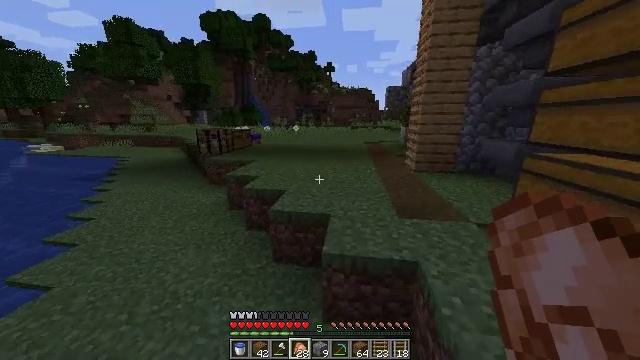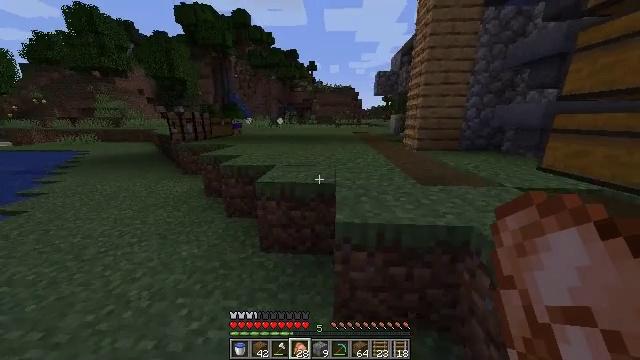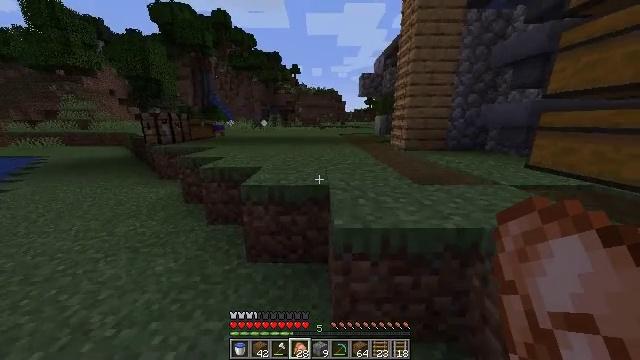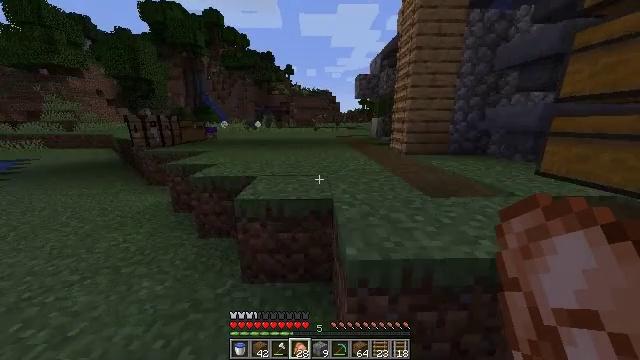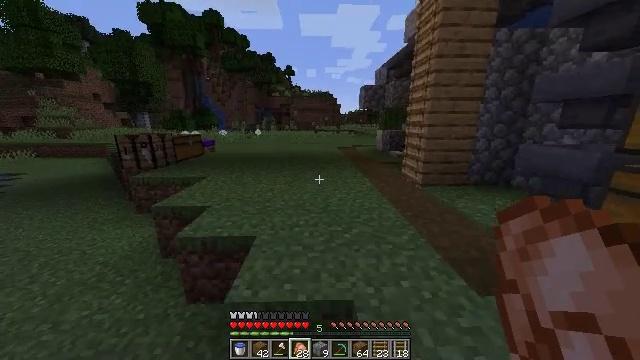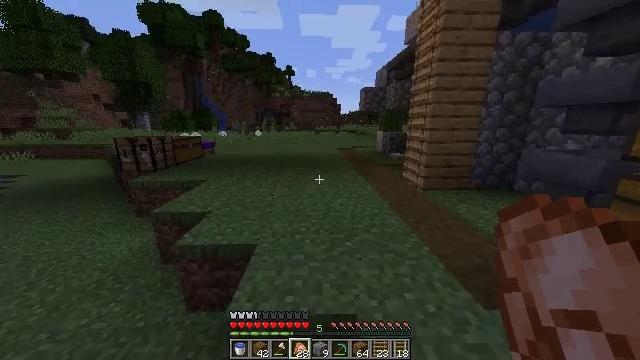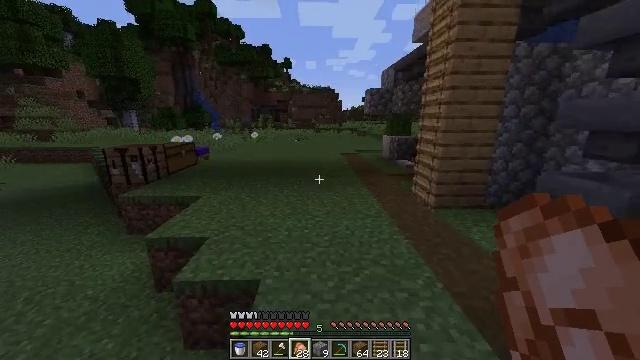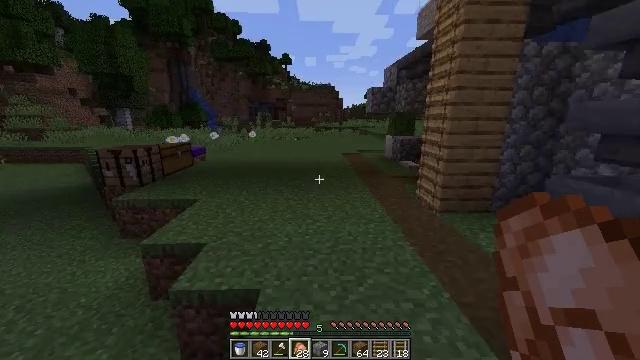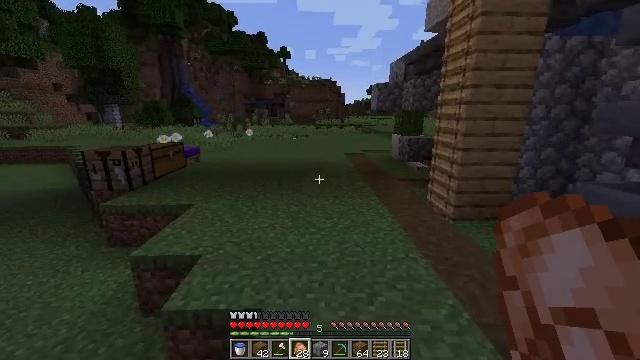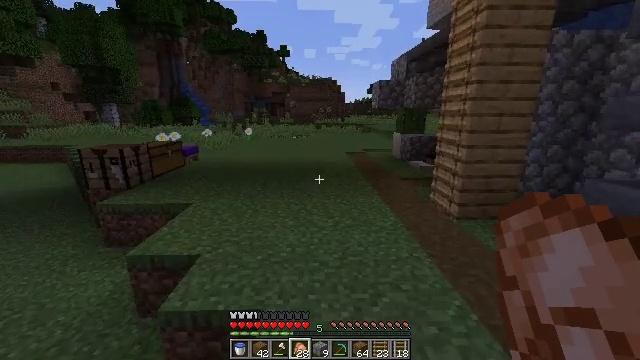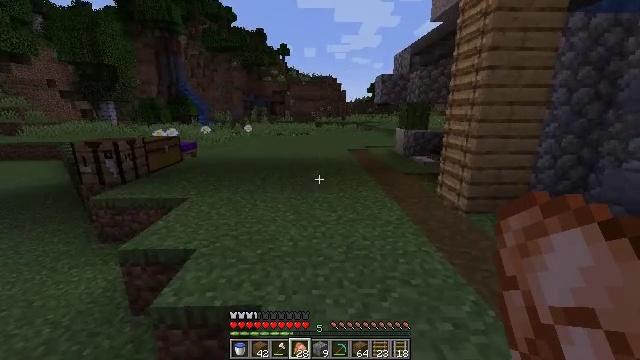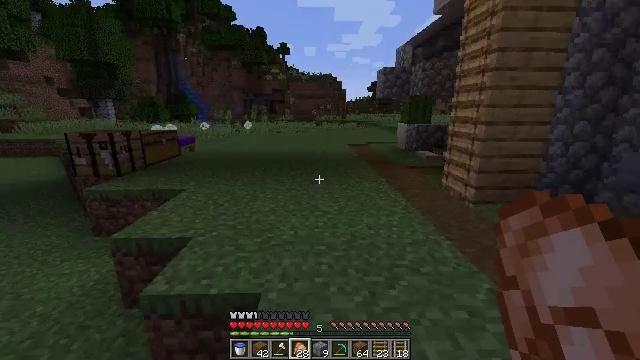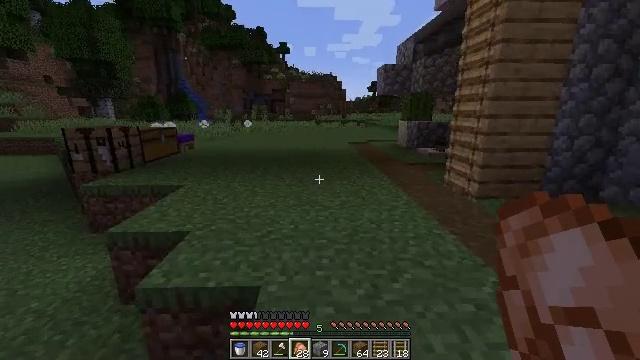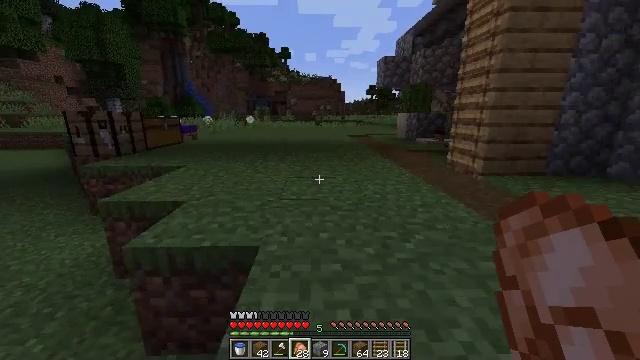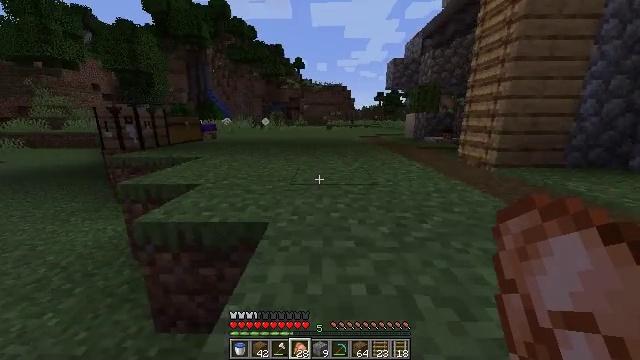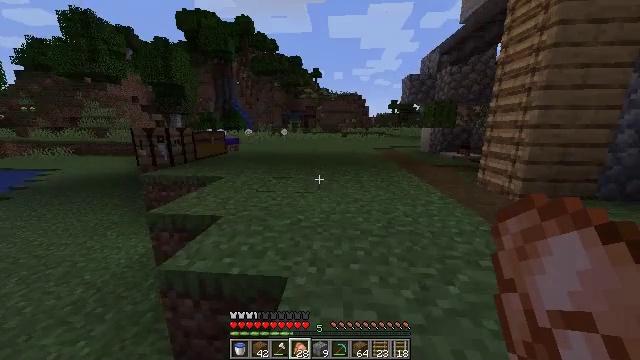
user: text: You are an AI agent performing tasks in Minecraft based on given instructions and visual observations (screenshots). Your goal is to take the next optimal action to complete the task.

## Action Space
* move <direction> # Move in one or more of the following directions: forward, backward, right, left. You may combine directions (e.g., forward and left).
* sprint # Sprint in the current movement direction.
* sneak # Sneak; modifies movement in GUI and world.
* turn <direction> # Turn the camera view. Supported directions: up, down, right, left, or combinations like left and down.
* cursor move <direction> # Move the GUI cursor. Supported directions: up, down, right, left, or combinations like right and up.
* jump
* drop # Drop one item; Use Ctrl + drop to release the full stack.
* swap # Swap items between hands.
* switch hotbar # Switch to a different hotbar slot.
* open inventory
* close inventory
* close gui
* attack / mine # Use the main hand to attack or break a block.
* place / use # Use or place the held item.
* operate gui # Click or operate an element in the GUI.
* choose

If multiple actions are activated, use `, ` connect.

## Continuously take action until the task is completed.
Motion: motion action
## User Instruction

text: Break the purple bed to move it.
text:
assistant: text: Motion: move forward, turn right, jump
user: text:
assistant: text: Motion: move forward, sprint, turn right, jump
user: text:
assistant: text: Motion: move forward, sprint, turn right, jump
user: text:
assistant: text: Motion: move forward, sprint, jump
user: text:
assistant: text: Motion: move forward, jump
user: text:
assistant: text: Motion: move forward, jump
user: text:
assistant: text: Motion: move forward, jump
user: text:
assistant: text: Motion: move forward, jump
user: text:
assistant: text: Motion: move forward, jump
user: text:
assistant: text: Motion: move forward, jump
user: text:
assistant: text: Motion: move forward, jump
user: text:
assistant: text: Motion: move forward, sprint, jump
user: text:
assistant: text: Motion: move forward, sprint, jump
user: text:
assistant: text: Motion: move forward, sprint, turn left, jump
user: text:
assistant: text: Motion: move forward, turn left, jump
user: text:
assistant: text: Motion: move forward, turn left, jump
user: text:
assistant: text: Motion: move forward, jump
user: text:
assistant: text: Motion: move forward, jump
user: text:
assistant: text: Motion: move forward, turn right, jump
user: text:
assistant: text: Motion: move forward, turn right, jump
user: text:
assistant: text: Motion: move forward, jump
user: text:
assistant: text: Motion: move forward, sprint, jump
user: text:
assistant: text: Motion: move forward, sprint, jump
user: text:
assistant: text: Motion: move forward, sprint, jump
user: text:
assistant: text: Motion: move forward, jump
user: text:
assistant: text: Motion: move forward, jump
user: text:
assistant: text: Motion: move forward, jump
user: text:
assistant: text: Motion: move forward, jump
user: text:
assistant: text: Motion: move forward, jump
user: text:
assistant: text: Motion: move forward, turn left, jump